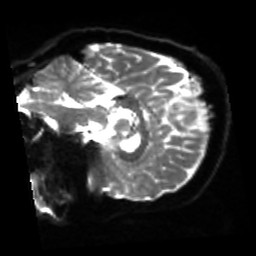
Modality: sbref
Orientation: sagittal
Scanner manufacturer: siemens
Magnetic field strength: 3 T
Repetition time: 4 s
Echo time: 0.0594 s